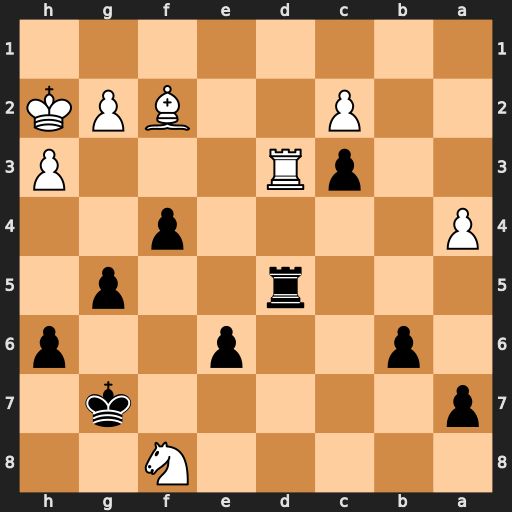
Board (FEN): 5N2/p5k1/1p2p2p/3r2p1/P4p2/2pR3P/2P2BPK/8
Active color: b
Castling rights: -
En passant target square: -
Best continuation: Rxd3